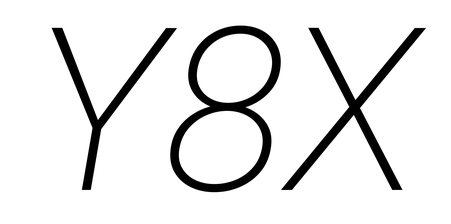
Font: Roboto-Italic_ExtraLight_Italic